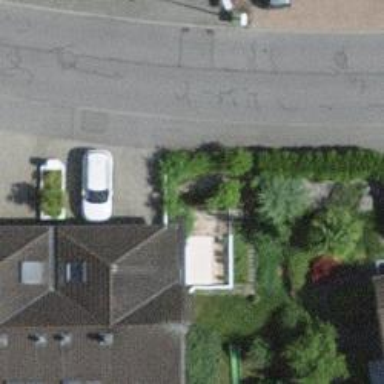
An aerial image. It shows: Sidewalk.